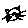
Label: cat